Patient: sex M, age 76
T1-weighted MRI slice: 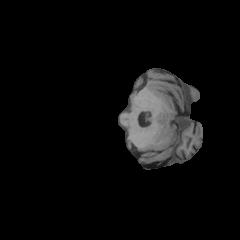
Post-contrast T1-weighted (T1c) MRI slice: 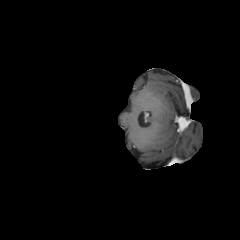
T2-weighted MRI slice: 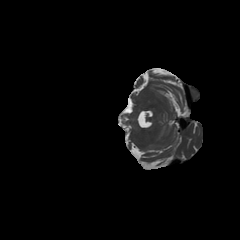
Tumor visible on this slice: no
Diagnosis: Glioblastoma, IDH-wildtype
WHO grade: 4